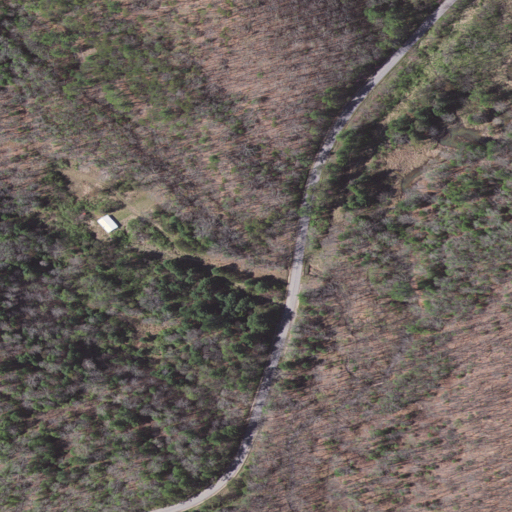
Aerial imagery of valley in Virginia named Orchard Hollow containing mixed forest, deciduous forest, open development, evergreen forest, low intensity development, grassland, and high intensity development